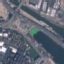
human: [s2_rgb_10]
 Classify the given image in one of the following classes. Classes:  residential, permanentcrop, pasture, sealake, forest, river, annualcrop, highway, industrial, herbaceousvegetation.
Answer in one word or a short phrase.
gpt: Highway